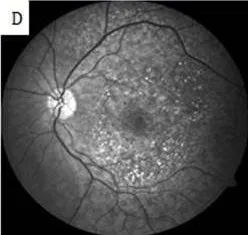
C, D) Dark patches at the macular region in fundus autofluorescence (FAF).
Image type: ophthalmic_imaging (autofluorescence)